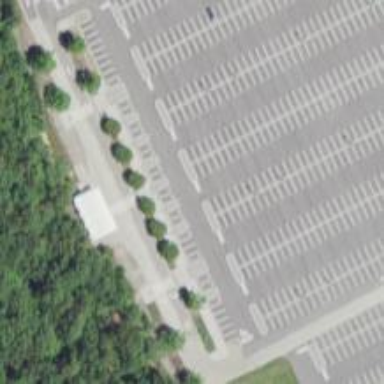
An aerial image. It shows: Parking space is available.